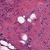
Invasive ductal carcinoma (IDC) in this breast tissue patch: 0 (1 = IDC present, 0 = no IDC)